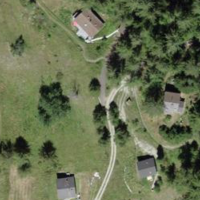
EUNIS habitat code: 44
Species observed at this site:
Campanula glomerata